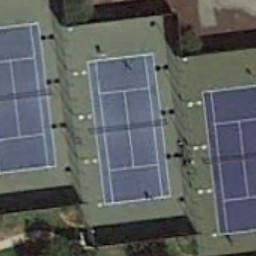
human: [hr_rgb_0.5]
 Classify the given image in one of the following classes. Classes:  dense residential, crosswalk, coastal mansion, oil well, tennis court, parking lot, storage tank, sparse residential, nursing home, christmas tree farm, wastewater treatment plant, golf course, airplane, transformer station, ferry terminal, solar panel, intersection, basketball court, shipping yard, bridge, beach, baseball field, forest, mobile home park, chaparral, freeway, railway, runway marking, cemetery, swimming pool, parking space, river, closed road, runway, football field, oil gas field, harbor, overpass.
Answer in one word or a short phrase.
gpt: tennis court